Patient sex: M
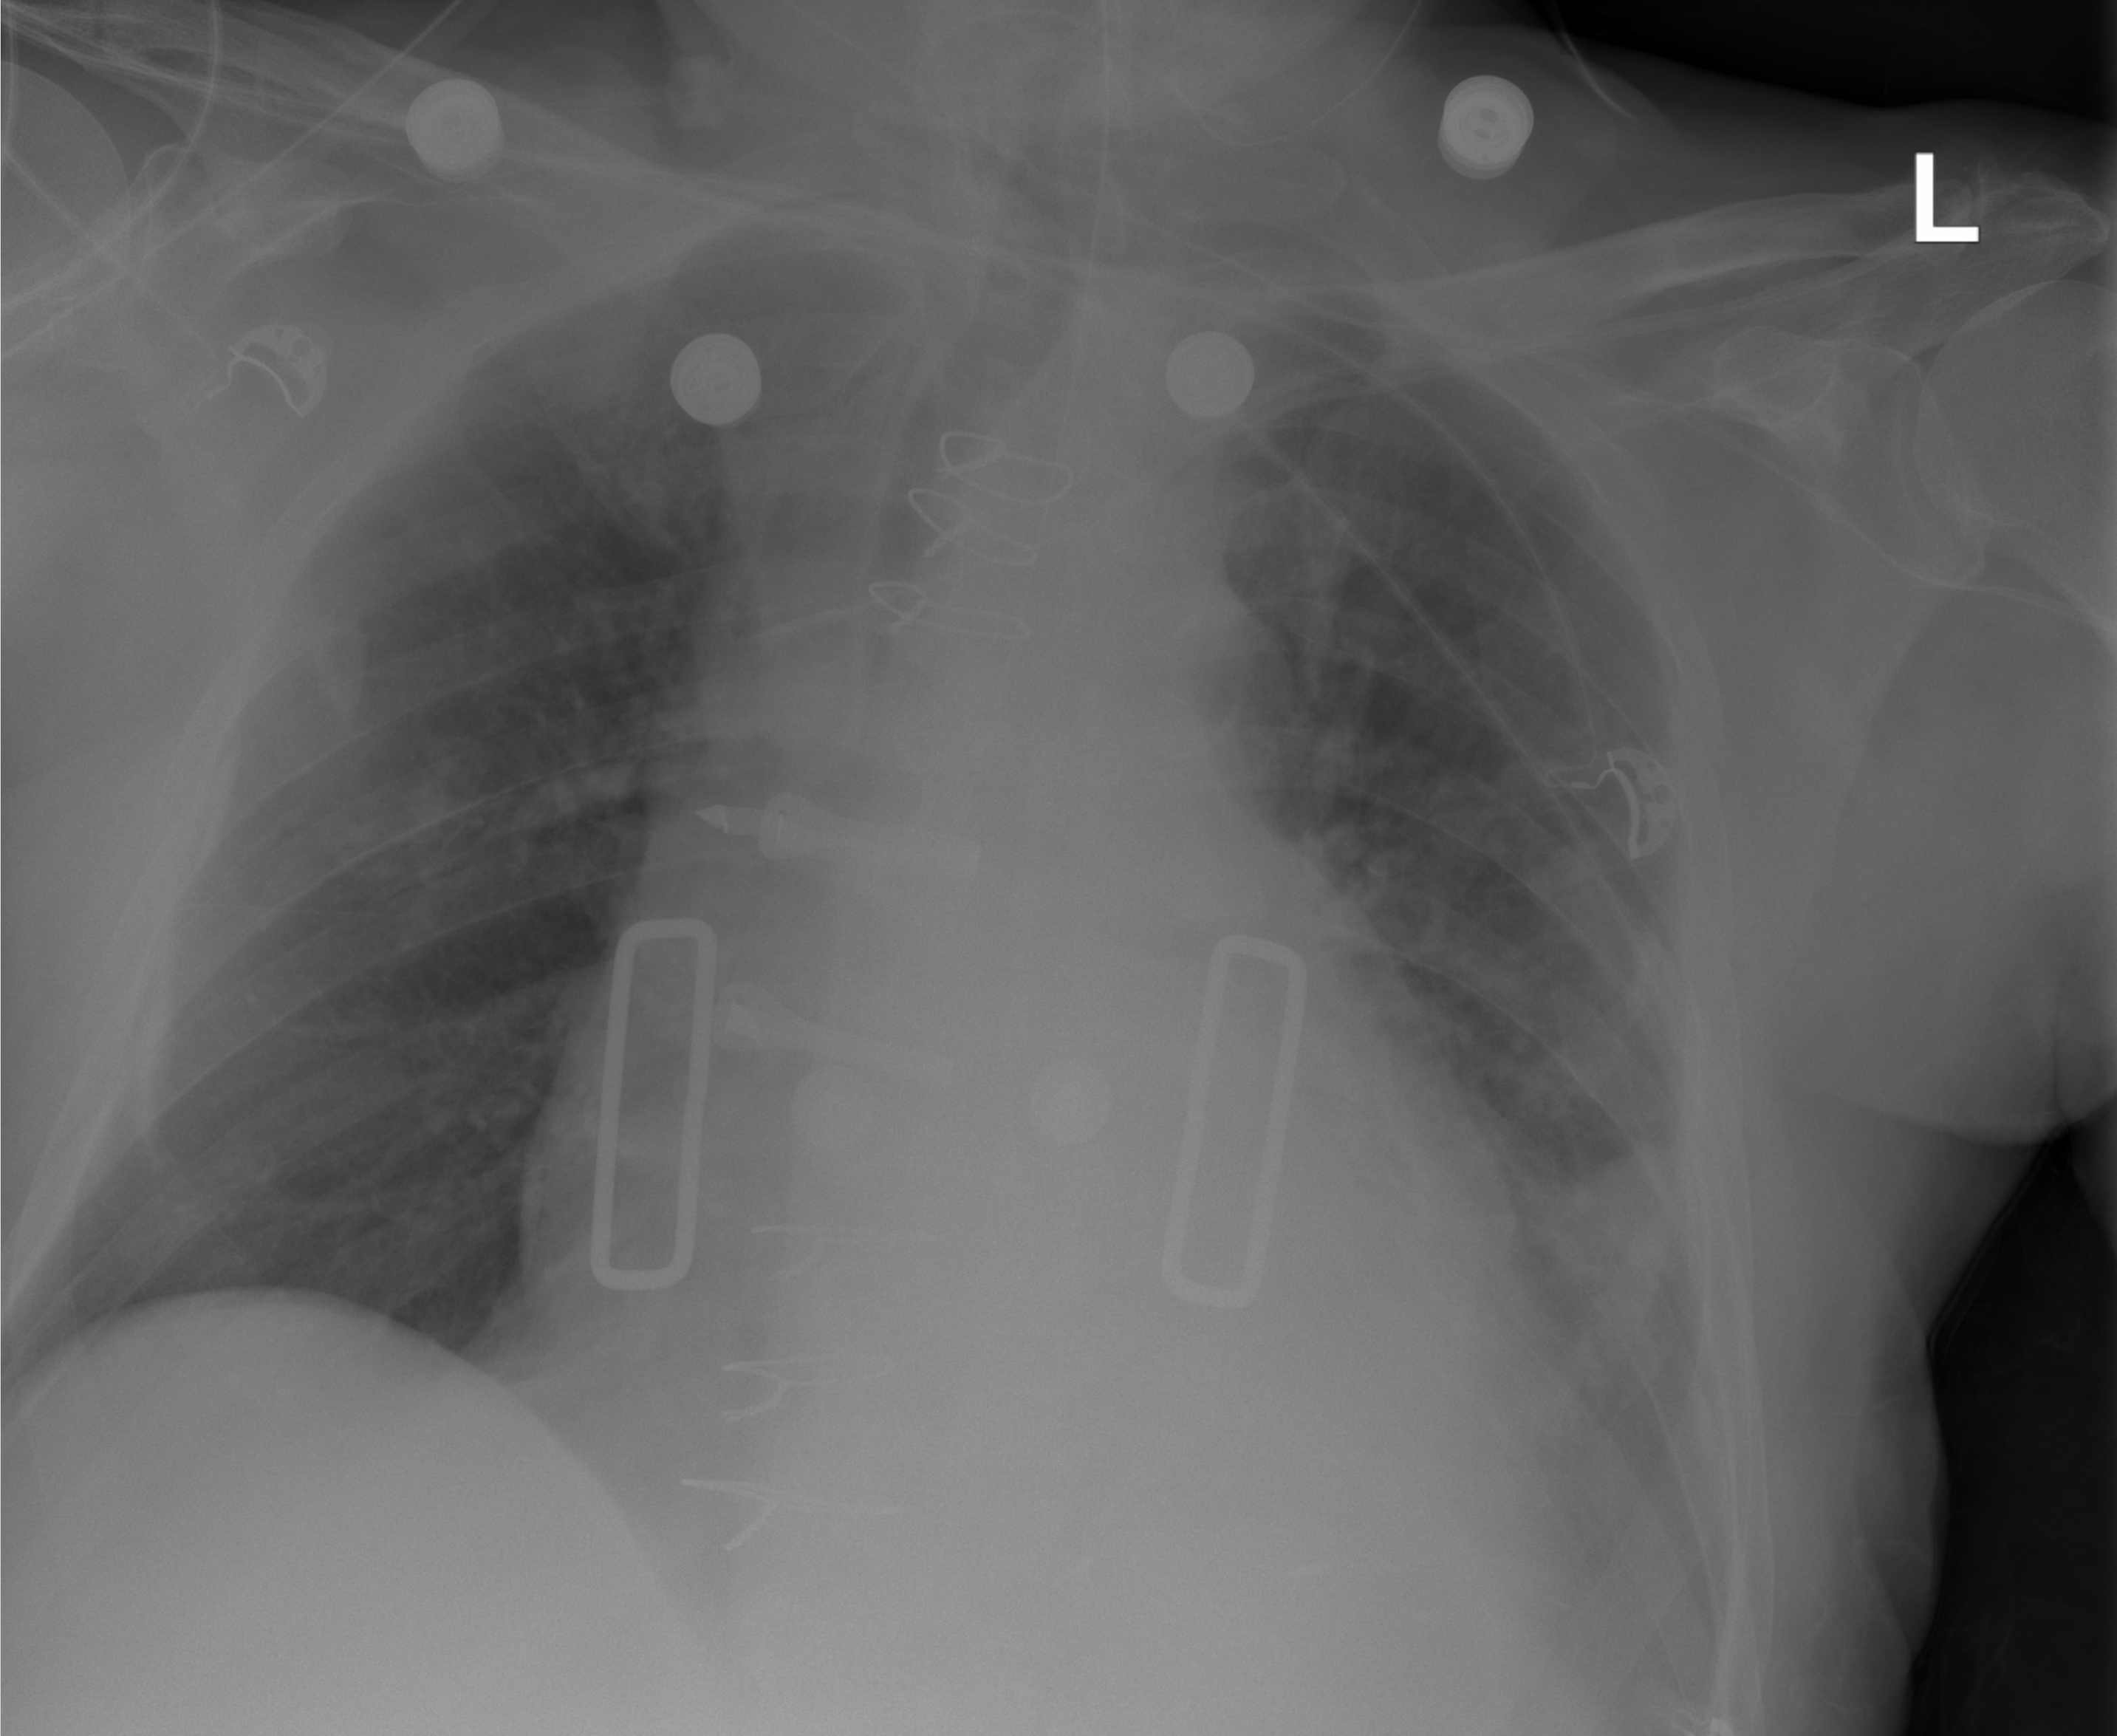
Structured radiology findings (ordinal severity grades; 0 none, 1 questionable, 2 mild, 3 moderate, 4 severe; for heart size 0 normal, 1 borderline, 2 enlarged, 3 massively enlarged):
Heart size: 3
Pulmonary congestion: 1
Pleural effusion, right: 0
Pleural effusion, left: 2
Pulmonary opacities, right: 0
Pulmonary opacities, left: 1
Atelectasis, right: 2
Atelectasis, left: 2